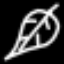
Label: leaf